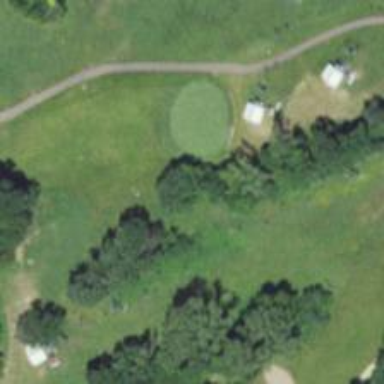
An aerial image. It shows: Disc golf hole.